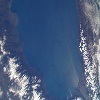
Label: water